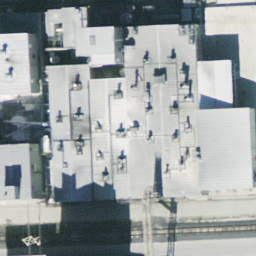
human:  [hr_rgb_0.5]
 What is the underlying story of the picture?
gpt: buildings